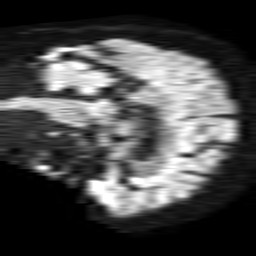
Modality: TRACE
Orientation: sagittal
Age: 63
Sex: male
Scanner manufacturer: philips
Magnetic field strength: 1.5 T
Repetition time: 4.6 s
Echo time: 0.08631 s